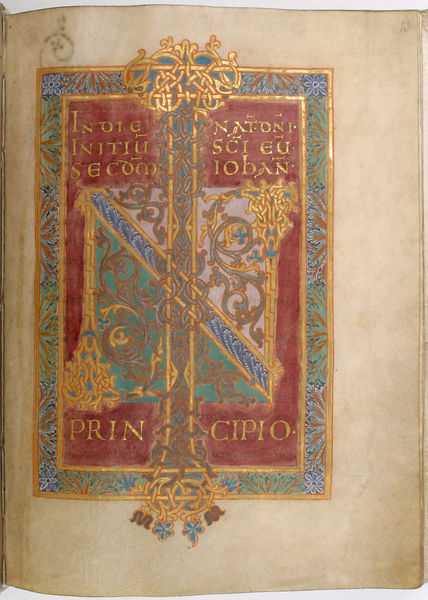
Titel: Gerocodex, Perikopenbuch
Institution: Darmstadt, Hessische Landesbibliothek
Schlagwörter: blau, grün, rot, tuch, malerei, ornament, teppich, rahmen, kirche, gold, stoff, krone, ranken, schrift, könig, verzierung, buch, kreuz, druck, seite, text, initiale, ranke, buchseite, cover, senkrecht, wappen, diagonal, arabeske, latein, buchmalerei, behang, buchkunst, prinzipien, druckwerk, prinzip, i, n, alter druck, pergamin, k$reuz, alter druch